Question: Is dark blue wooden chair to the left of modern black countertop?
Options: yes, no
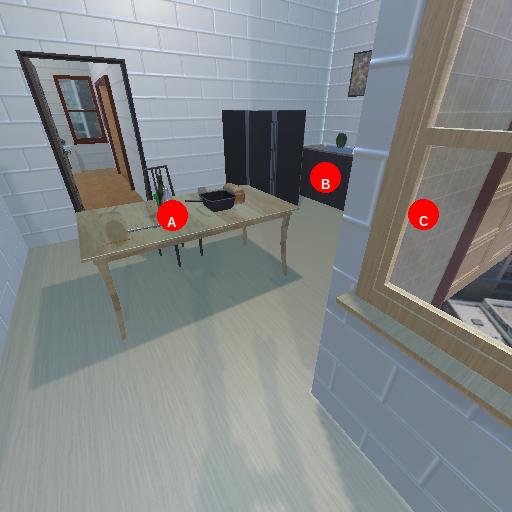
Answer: yes